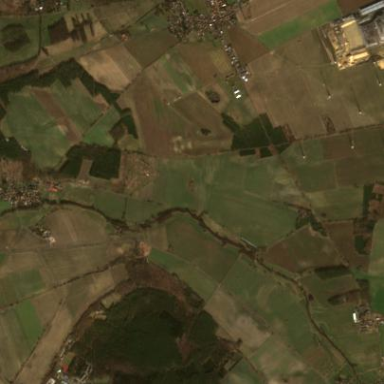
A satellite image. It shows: View of farmland.